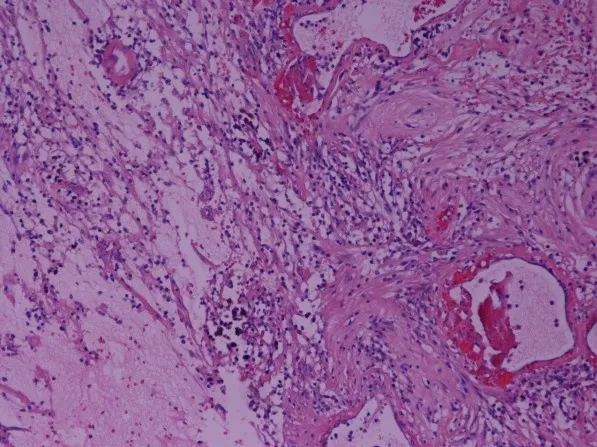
Microscopic appearance of the lesion. Pronounced degenerative changes including myxoid stroma, haemorrhage, conspicuous blood vessels with hyaline thickening of walls and luminal thrombosis (H&E x20).
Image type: pathology (h&e)